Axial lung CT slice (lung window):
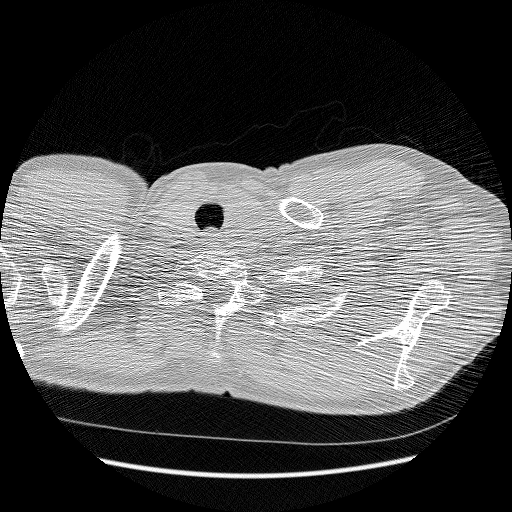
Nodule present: no